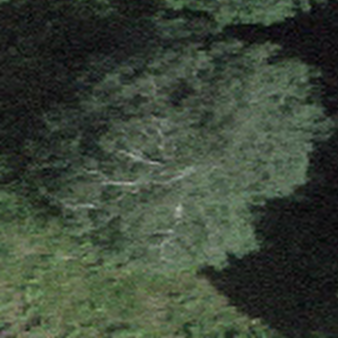
Label: other